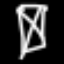
Label: hourglass